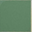
Piece: xx